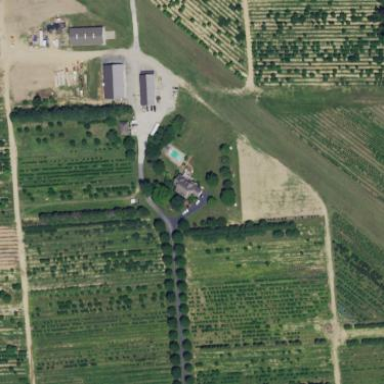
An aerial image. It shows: Plant nursery area.